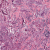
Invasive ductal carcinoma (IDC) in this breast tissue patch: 0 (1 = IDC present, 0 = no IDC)